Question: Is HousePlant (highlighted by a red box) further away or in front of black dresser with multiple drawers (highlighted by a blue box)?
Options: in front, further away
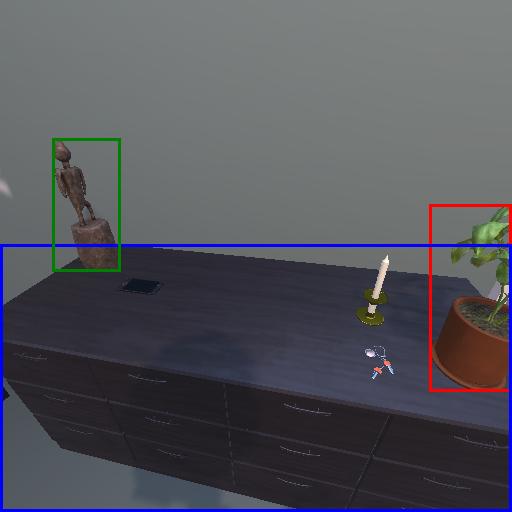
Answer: in front